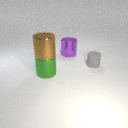
large green metal cylinder to the left of small gray rubber cylinder